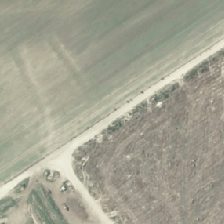
Land cover: high_producing_grassland